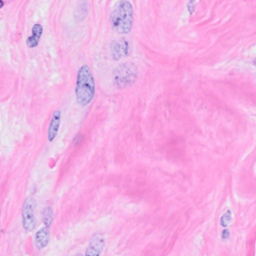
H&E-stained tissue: Breast